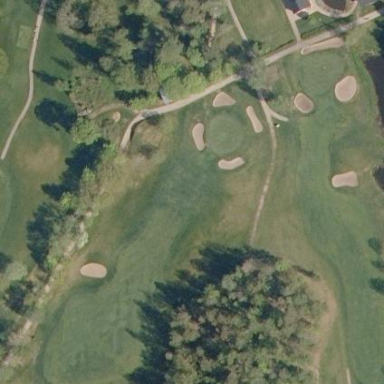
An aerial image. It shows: Rough area in golf course.